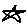
Label: star